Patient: sex M, age 61
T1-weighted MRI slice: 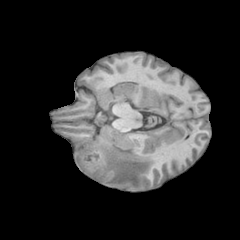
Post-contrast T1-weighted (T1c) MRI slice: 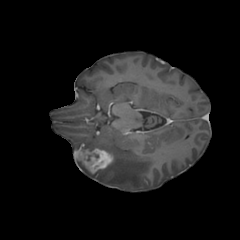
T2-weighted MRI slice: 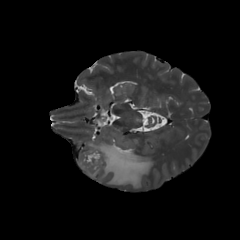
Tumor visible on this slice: yes
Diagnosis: Glioblastoma, IDH-wildtype
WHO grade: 4